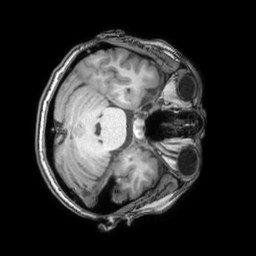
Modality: T1w
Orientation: axial
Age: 42
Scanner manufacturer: philips
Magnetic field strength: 3 T
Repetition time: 0.007 s
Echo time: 0.003501 s